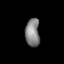
Tissue: lung
Cell type: Endothelial cells
Senescence score: 0.5959
Nuclear area (px): 399
Mean DAPI intensity: 130.005